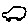
Label: car